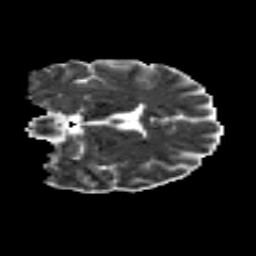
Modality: MD
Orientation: coronal
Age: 29
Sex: female
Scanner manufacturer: siemens
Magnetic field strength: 3 T
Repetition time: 8.8 s
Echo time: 0.085 s